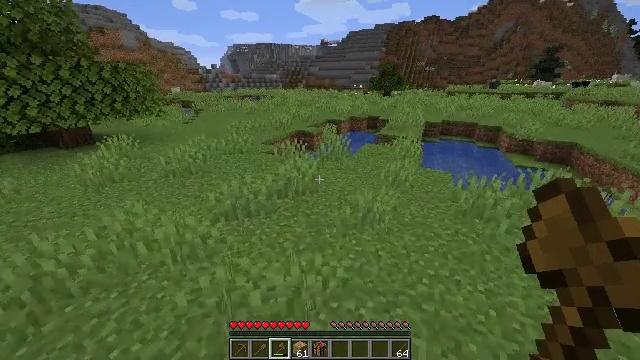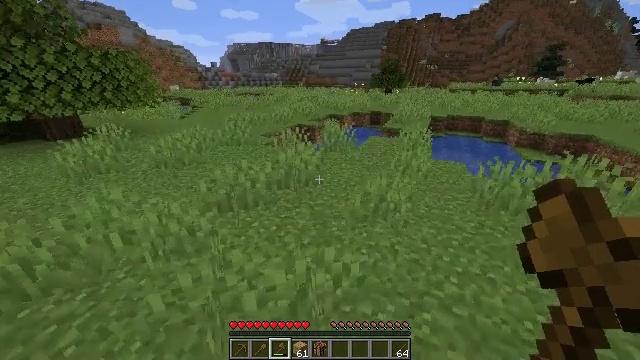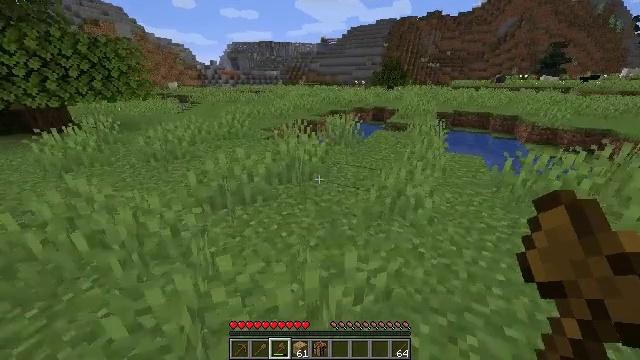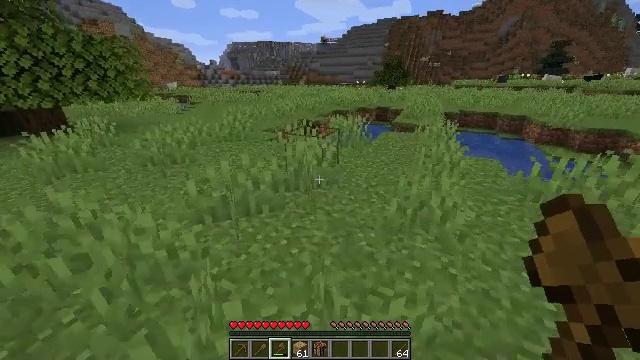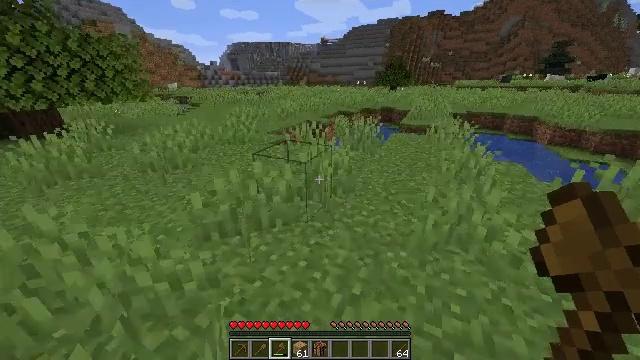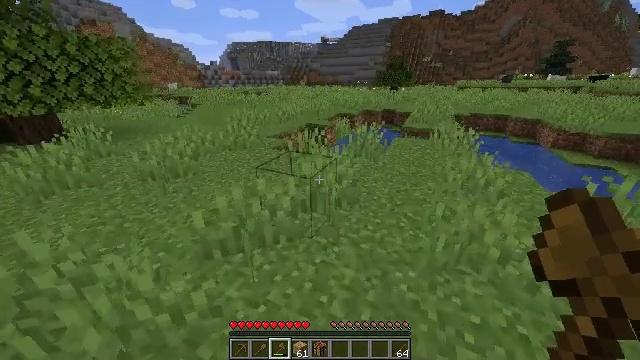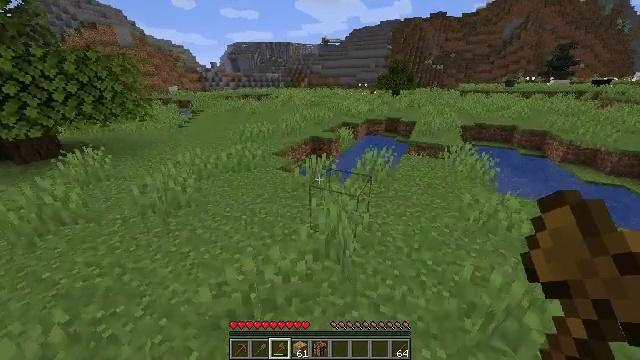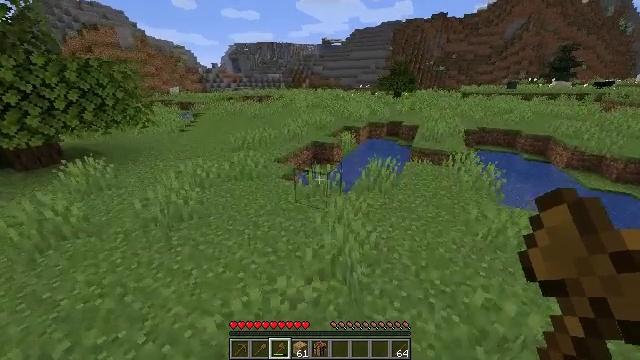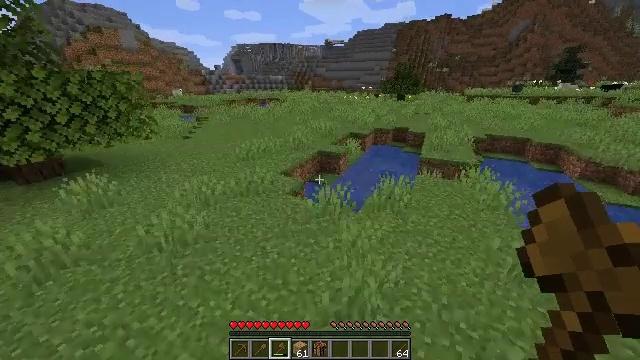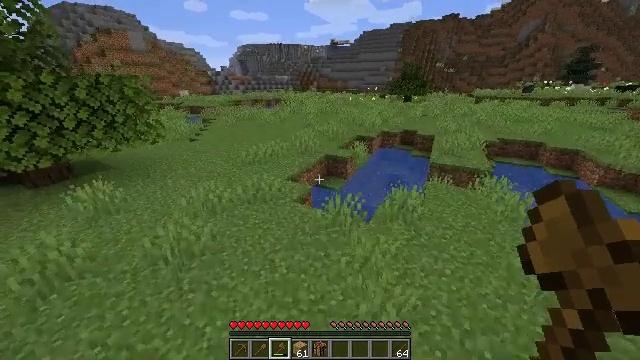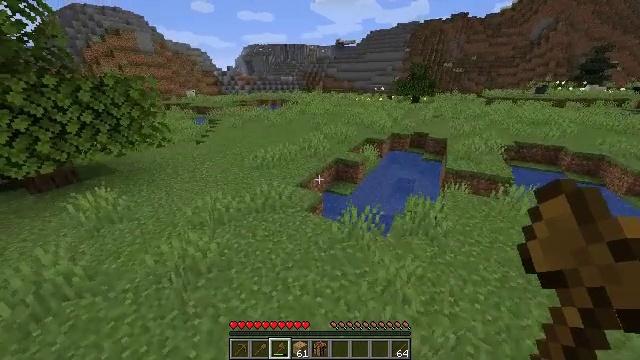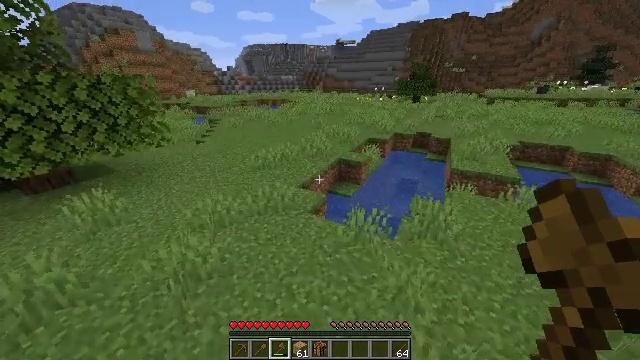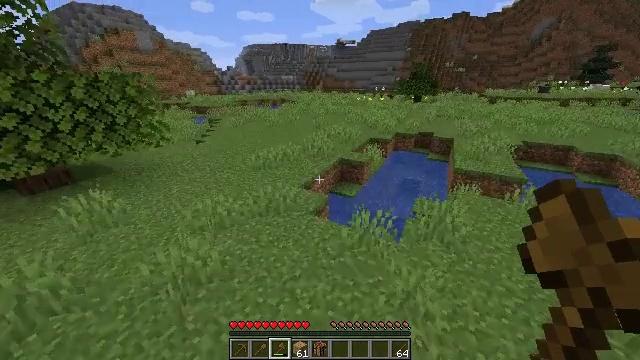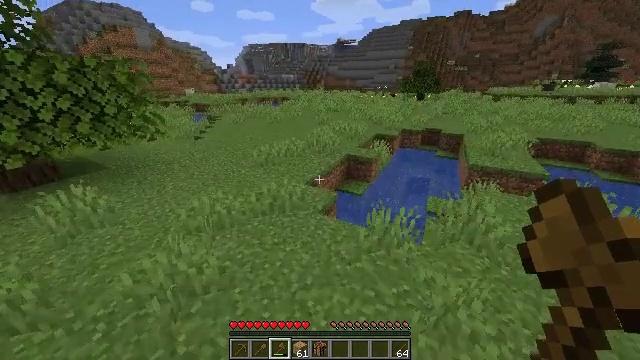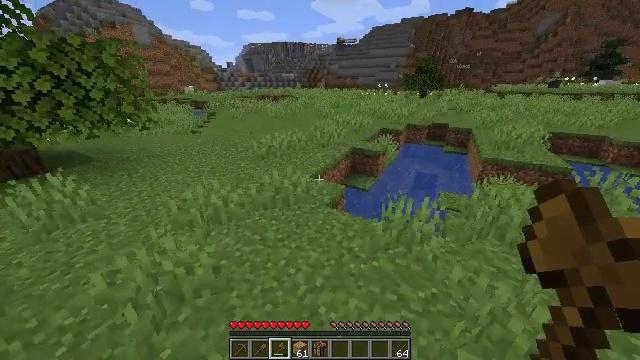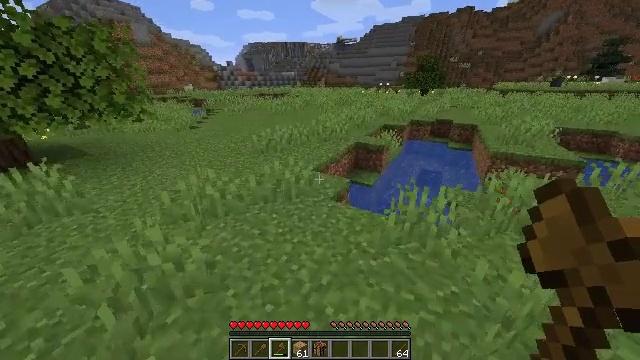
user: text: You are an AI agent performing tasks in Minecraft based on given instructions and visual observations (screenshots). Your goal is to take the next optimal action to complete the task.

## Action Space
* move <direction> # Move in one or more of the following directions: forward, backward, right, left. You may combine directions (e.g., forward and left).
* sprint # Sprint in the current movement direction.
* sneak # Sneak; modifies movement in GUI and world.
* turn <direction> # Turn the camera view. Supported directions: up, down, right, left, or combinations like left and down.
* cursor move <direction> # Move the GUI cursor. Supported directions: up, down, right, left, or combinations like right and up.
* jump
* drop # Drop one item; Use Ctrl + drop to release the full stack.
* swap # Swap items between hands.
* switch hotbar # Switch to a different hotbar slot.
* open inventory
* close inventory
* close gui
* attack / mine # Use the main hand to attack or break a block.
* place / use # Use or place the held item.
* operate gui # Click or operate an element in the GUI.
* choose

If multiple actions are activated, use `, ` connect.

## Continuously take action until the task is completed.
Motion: motion action
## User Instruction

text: Mine grass block from the ground.
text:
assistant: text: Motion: move forward, sprint
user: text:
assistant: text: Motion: move forward and move left, sprint
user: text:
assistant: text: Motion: move forward and move left, sprint
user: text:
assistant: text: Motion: move forward and move left, sprint
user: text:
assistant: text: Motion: move forward and move left, jump
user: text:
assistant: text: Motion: move forward and move left, sprint, jump
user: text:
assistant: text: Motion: move forward and move left, sprint
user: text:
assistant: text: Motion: move forward and move left, sprint
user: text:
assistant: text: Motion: move forward and move left, sprint, turn left
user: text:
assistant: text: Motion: move forward and move left, sprint, turn left
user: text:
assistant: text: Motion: move forward and move left
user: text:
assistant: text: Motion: move forward
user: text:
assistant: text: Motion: move forward
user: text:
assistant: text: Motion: move forward
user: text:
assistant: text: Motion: move forward
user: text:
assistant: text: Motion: move forward
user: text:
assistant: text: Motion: move forward
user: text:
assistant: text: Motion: move forward
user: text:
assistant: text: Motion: move forward, turn left
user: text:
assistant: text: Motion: move forward, turn left
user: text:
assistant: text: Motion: move forward, turn left and up
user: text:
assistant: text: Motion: move forward, turn left
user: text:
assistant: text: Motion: move forward
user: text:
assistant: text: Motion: move forward
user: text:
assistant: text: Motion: move forward
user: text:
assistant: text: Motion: move forward
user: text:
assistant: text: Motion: move forward
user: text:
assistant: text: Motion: move forward
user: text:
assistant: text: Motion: move forward
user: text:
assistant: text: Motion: move forward, turn left